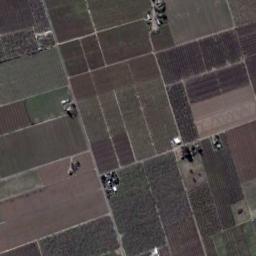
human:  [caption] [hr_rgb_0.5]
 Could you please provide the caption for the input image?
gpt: Many neatly arranged green and brown mixed sized rectangular farm fields .

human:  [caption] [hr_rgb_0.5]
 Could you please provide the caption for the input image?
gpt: There are some green and red rectangular farmland .

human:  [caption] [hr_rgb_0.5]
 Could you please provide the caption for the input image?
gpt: There are many different crops in rectangular farmlands .

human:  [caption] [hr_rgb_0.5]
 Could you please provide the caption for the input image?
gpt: Some rectangular farmlands of different sizes are arranged in neat rows and some houses are surrounded by these farmlands .

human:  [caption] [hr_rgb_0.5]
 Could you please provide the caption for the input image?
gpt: There are many brown rectangular farmlands of different sizes .